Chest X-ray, AP view. Patient: 47 years old, sex M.
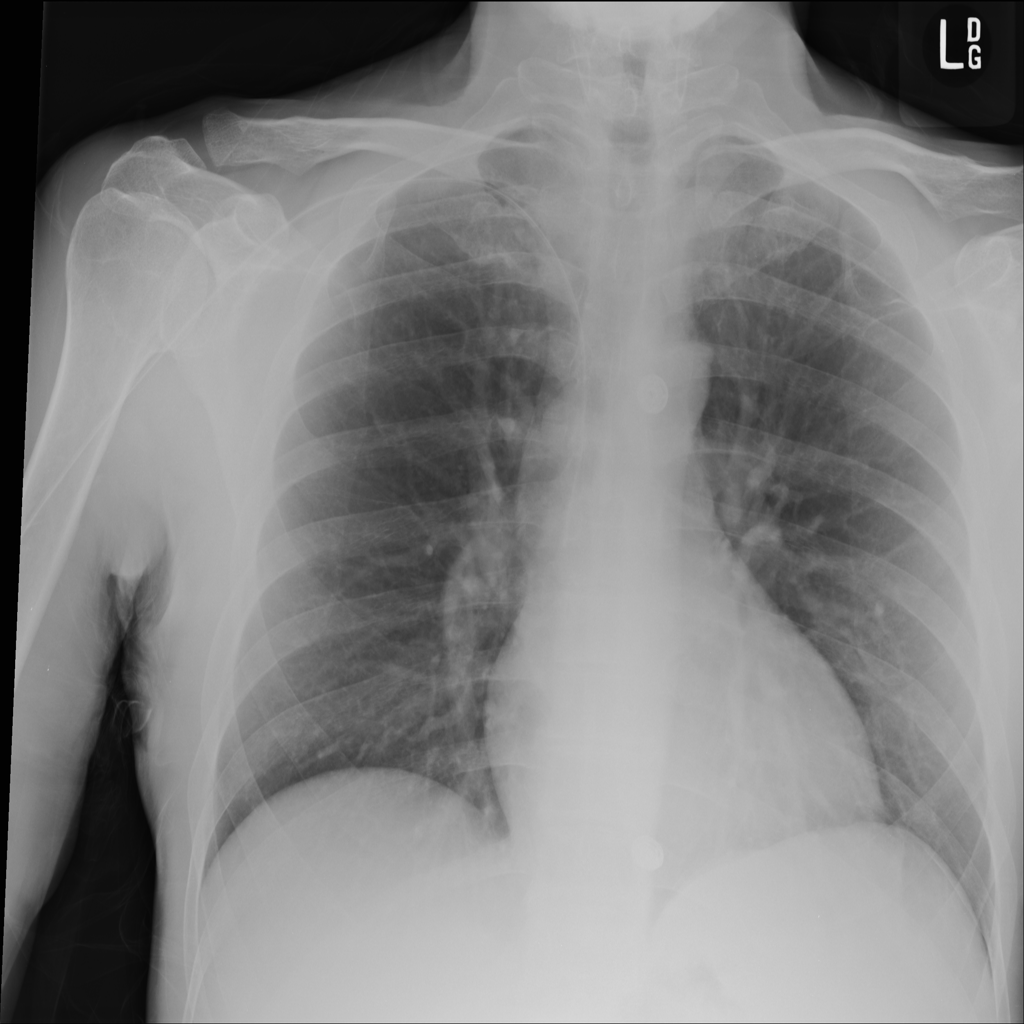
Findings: No Finding